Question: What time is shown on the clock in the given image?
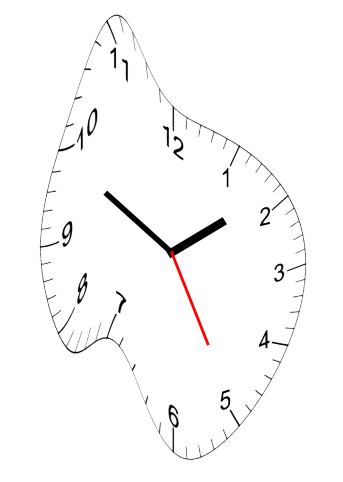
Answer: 01:49:25